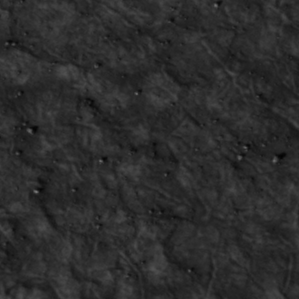
Label: non_frost